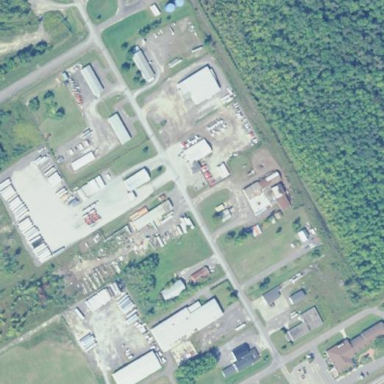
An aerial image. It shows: Industrial area.